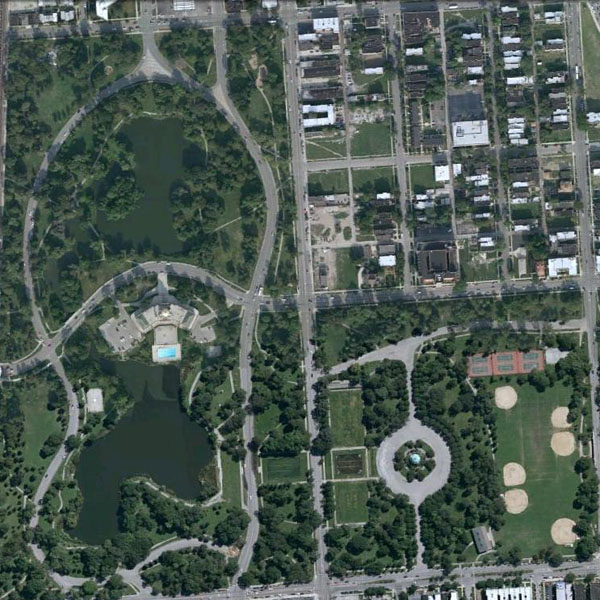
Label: Park